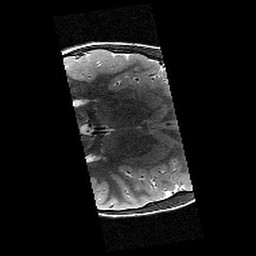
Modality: T2w
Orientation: axial
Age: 12
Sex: female
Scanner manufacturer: siemens
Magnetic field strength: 3 T
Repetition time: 9.23 s
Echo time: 0.067 s